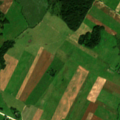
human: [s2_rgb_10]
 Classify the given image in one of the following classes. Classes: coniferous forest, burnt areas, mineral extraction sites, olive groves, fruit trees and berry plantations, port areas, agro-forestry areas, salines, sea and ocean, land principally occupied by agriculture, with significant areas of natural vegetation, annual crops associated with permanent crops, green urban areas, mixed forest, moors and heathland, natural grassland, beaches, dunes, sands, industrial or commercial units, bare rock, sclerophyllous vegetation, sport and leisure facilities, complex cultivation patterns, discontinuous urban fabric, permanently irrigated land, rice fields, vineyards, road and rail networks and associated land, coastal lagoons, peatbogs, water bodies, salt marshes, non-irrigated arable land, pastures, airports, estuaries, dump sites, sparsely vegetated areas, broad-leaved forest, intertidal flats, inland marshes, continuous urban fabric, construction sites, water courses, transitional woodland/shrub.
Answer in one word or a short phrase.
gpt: non-irrigated arable land, pastures, land principally occupied by agriculture, with significant areas of natural vegetation